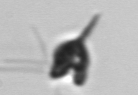
Label: Pyramimonas_longicauda